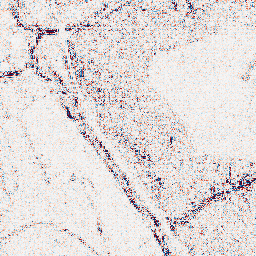
Category: wavelet
Decomposition family: wavelet_dwt
Decomposition parameters: wavelet: db4
level: 1
Upsampling method: area
Upsampling parameters: scale: 4
Upsampling scale: 4